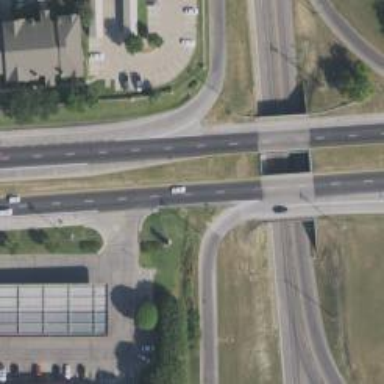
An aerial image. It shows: Primary link highway crossing bridge.